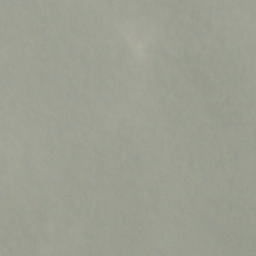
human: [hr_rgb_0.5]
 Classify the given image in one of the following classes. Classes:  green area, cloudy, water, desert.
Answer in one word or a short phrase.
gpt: cloudy